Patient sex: F
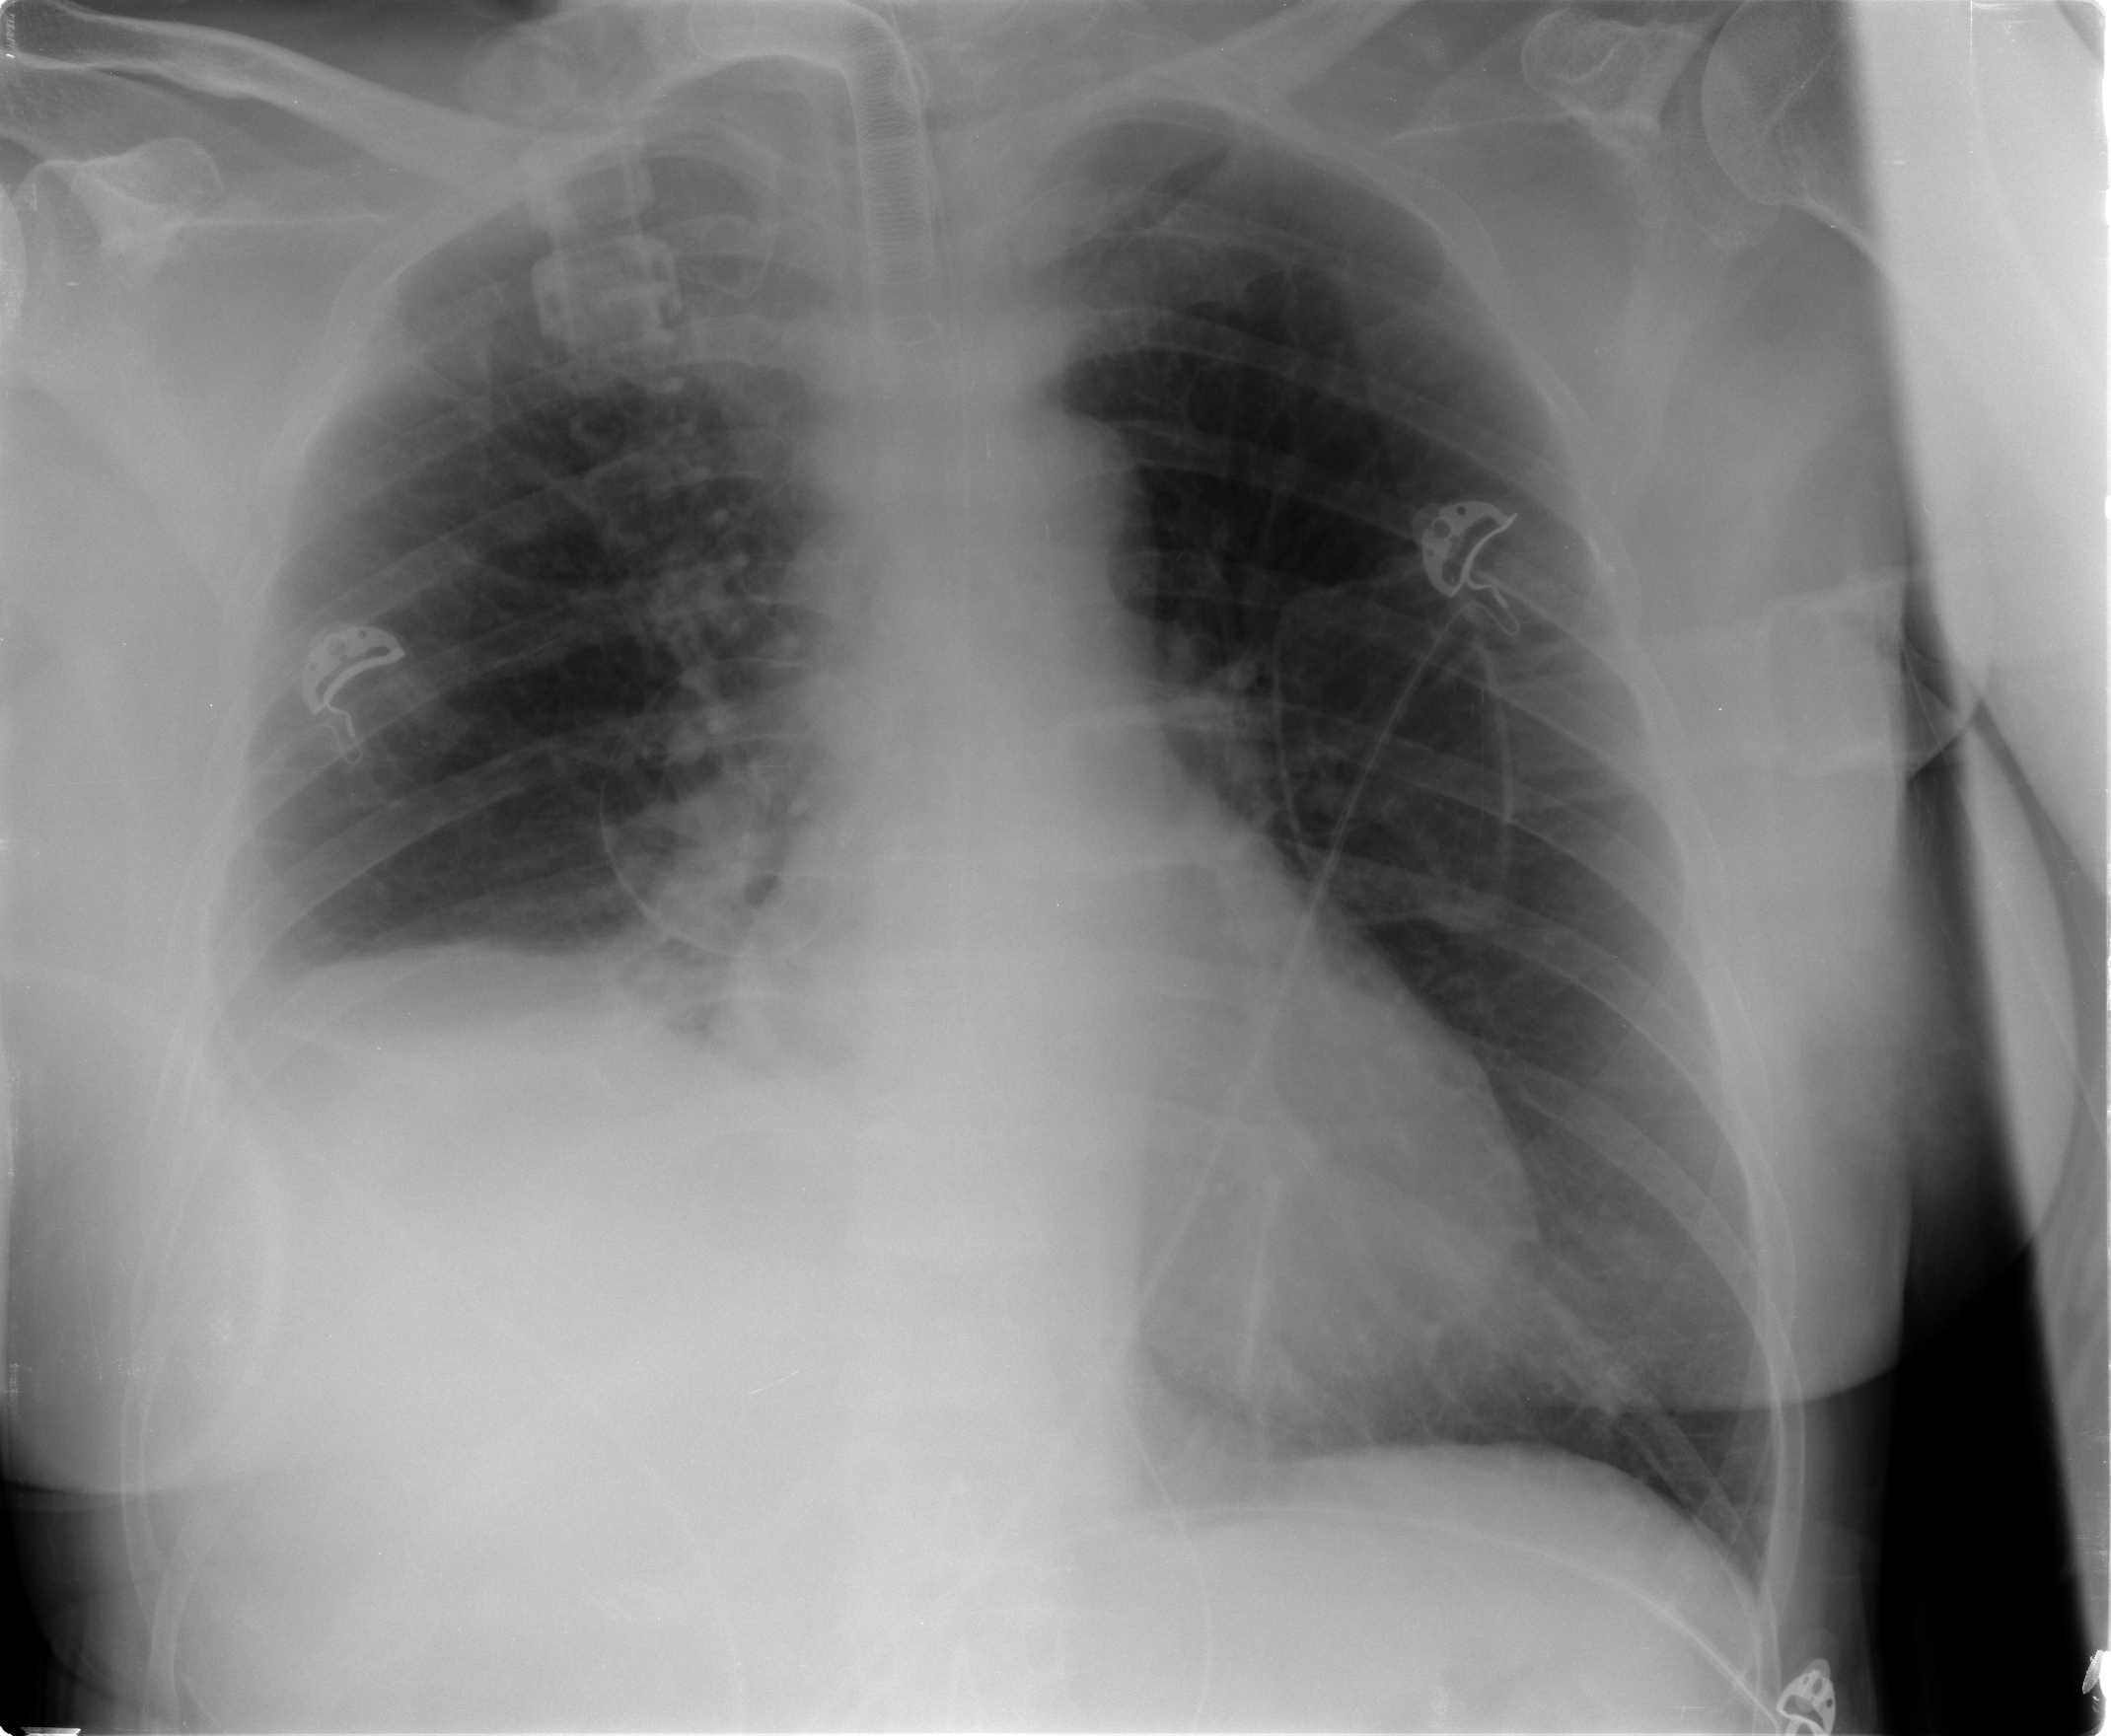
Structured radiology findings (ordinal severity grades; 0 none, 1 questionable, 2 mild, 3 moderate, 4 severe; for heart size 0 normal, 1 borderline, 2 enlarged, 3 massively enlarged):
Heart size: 0
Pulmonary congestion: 0
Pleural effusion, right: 1
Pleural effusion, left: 0
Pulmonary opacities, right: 0
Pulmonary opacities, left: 0
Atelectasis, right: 4
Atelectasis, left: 0